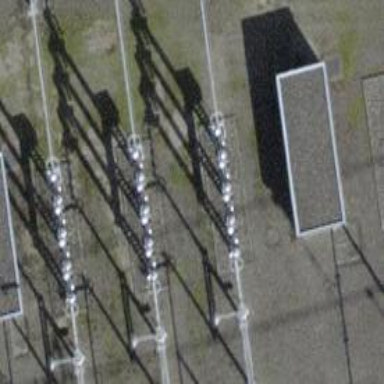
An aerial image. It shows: Switch for power supply.